Current action and preconditions to check: trajectory_clear

Your task: For each precondition in the list above, predict whether it will hold at this action.

Consider the current scene as observed from the mobile robot's camera, and analyze the predicted future states of all dynamic agents (e.g., people, animals, vehicles, or any moving entities) within the NEXT SECOND.

IMPORTANT: Only answer "very likely" if you are absolutely certain—based on strong, clear evidence—that a dynamic agent will violate the precondition in the predicted future state. Do NOT answer "very likely" for unlikely, ambiguous, or low-probability risks.

Ask yourself for each precondition: Is there a high probability, with clear and convincing evidence, that the predicted future states of any dynamic agent will interfere with the predicted future state of the currently executing action within the NEXT SECOND, causing that precondition to fail?

Assess the risk level based on these predictions. Use "likely" or "very likely" if motions create a clear risk of interference.

Use "neutral" or "improbable" if agents are nearby but their predicted paths are clearly diverging or non-conflicting.

Failure Risk Categories: "very improbable", "improbable", "neutral", "likely", "very likely"

Answer Format: Output ONLY the probability_of_failure value from these categories: "very improbable", "improbable", "neutral", "likely", "very likely"

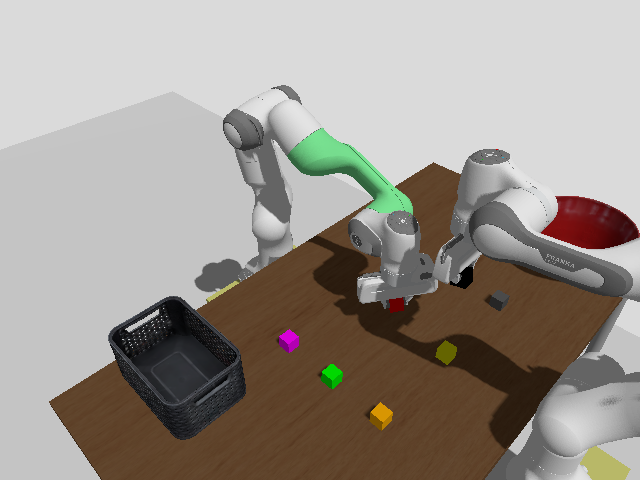

Answer: improbable